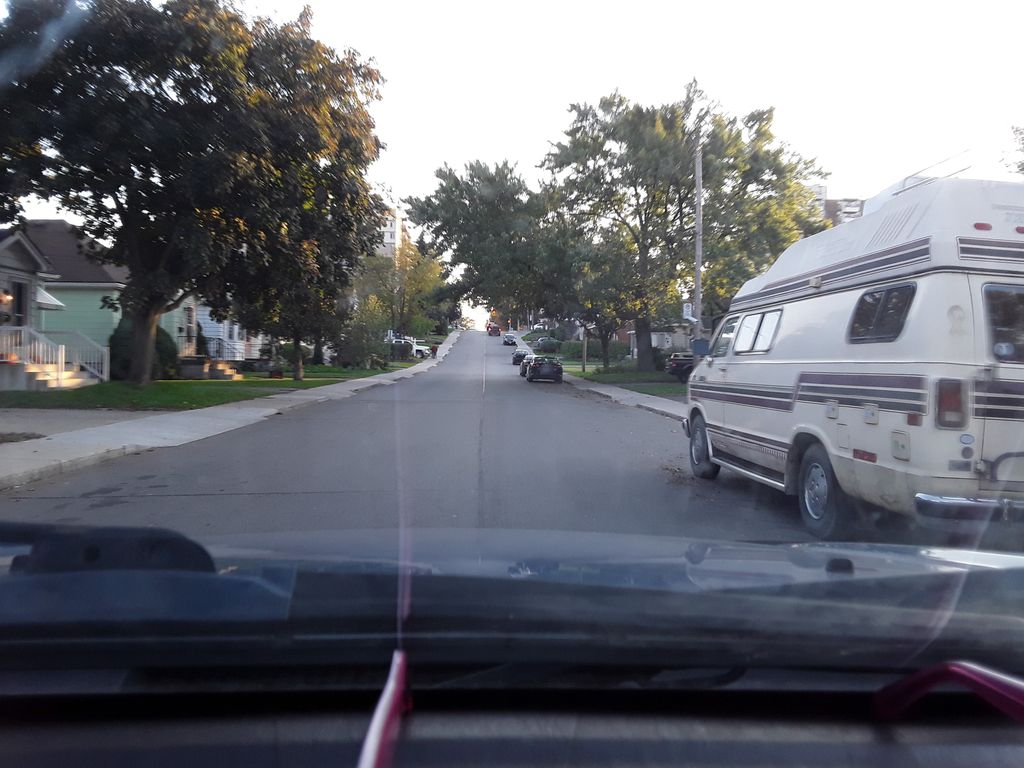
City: hamilton